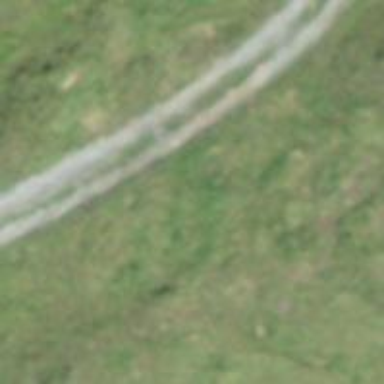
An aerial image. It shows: Unpaved track road.